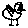
Label: bird